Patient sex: M
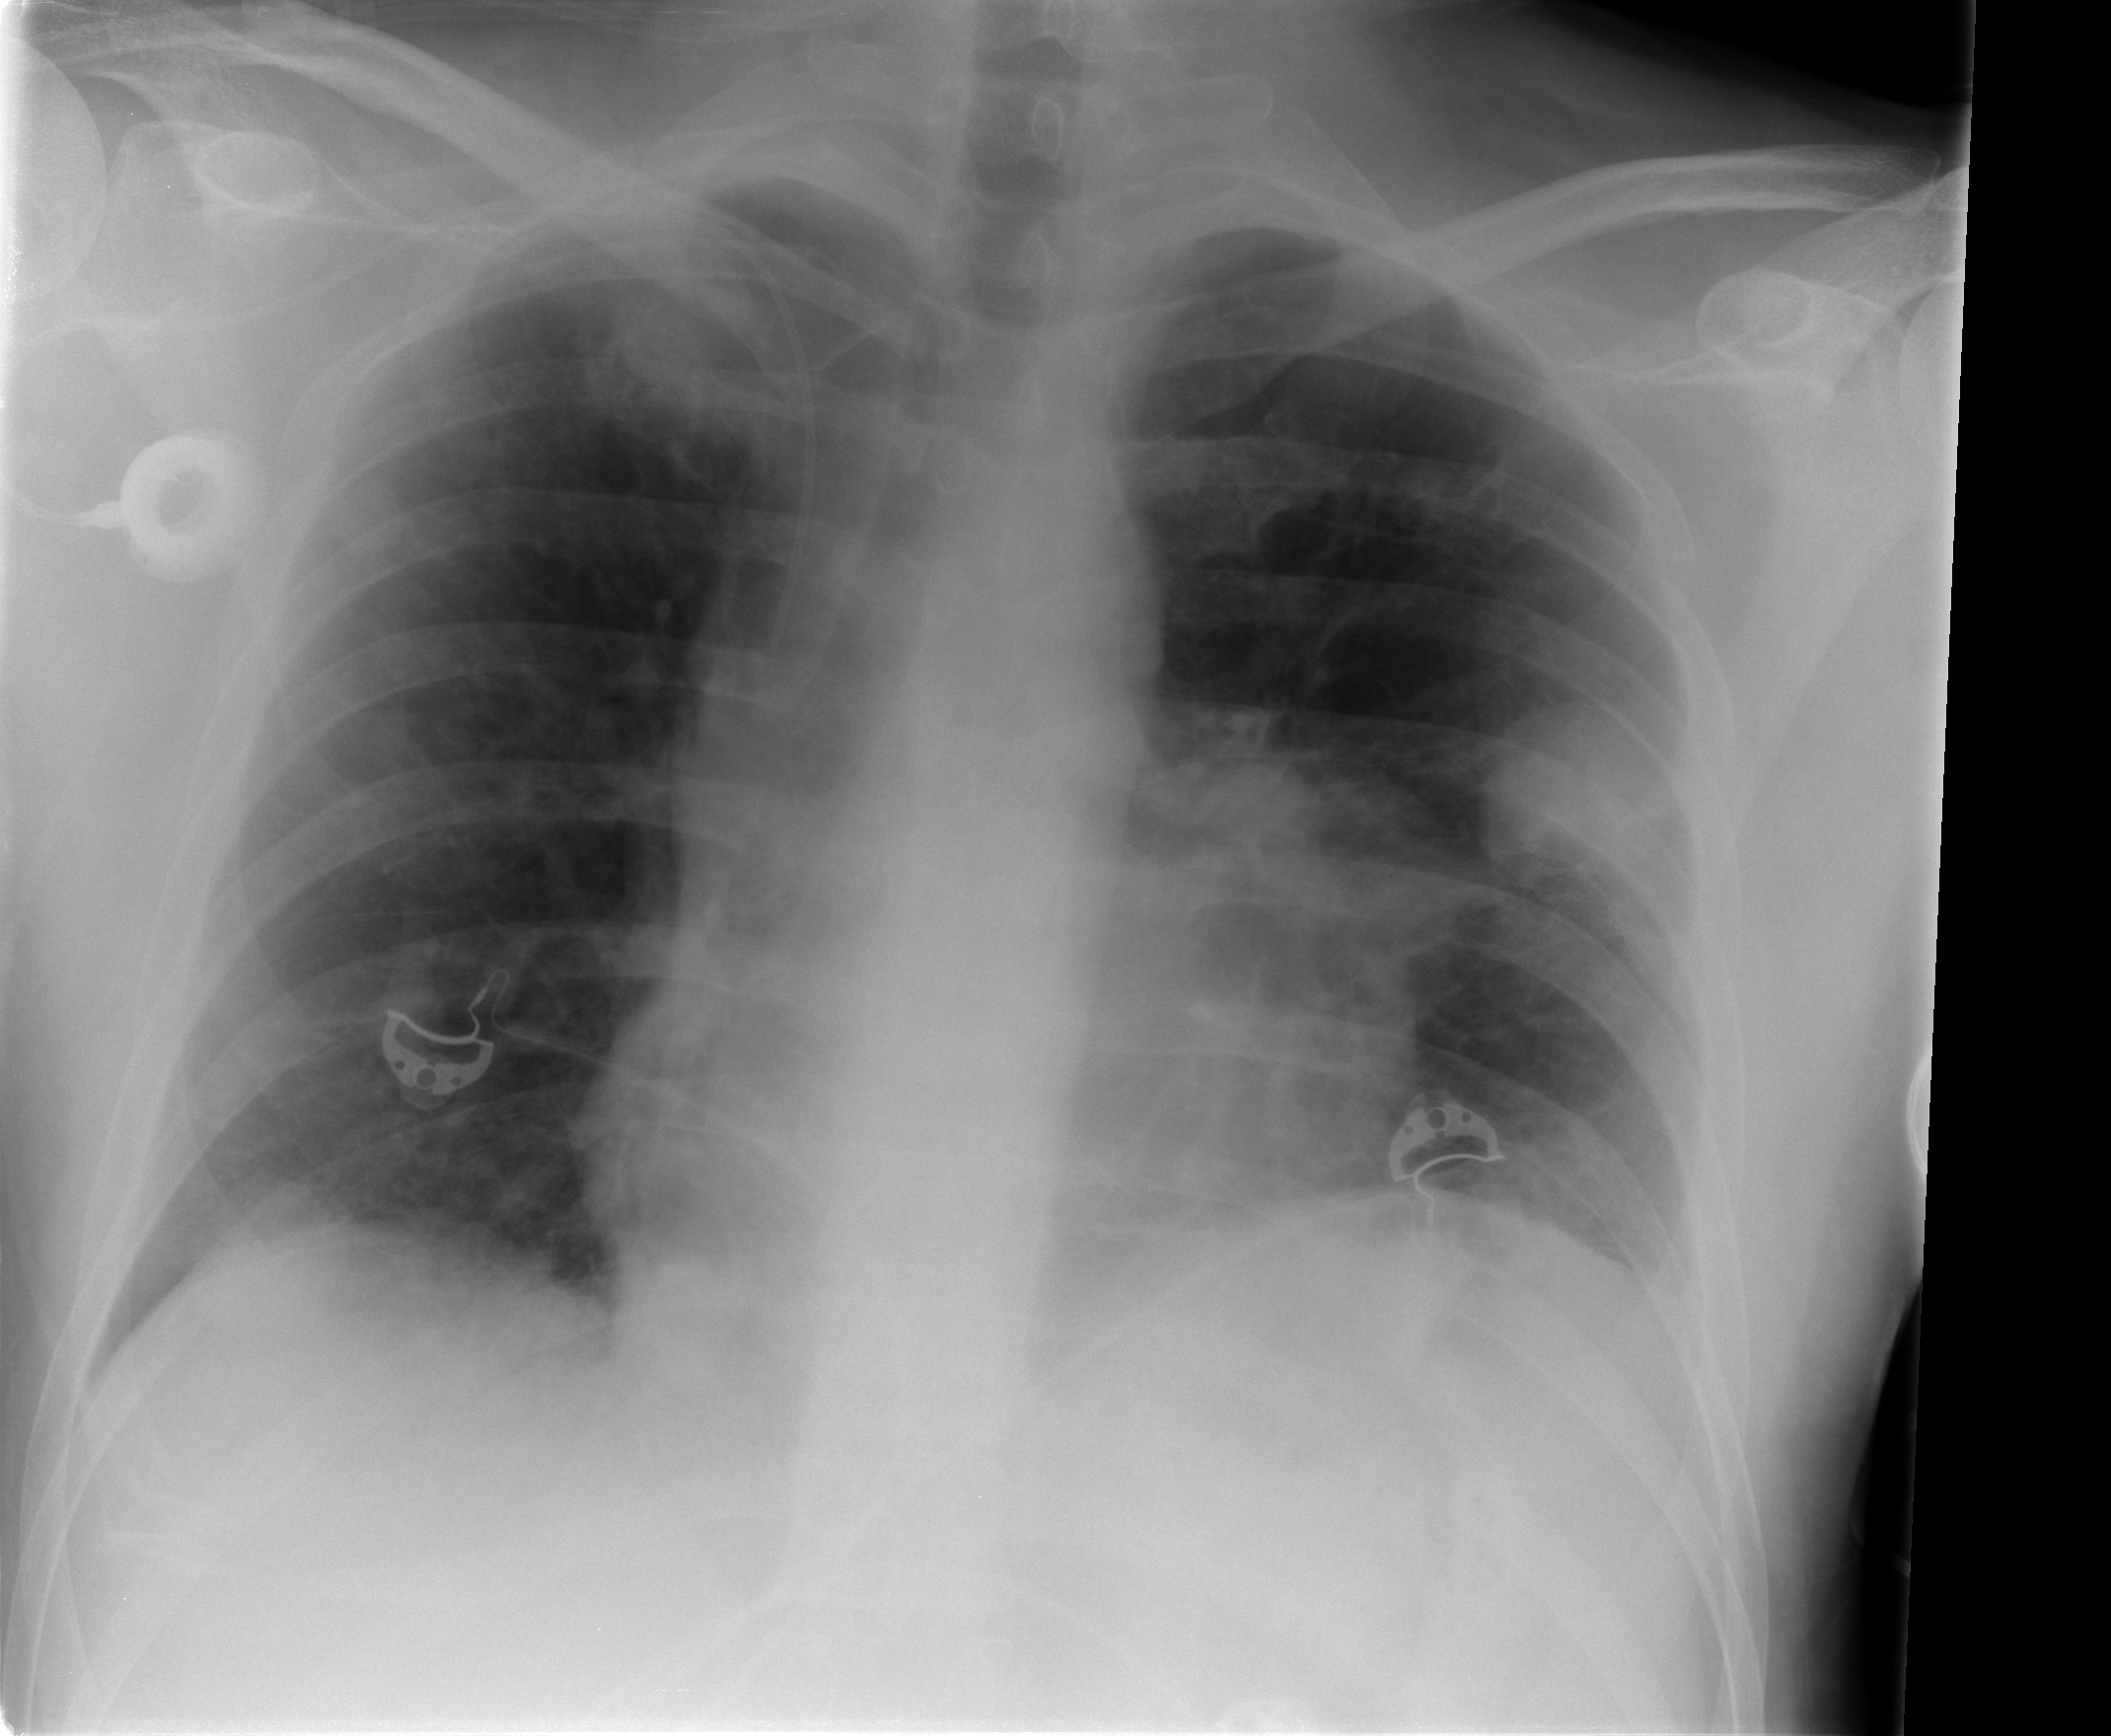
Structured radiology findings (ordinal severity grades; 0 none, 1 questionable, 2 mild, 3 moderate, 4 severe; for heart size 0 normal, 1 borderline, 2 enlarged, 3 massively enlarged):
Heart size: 0
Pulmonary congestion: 0
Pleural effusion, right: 0
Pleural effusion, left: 2
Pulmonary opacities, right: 0
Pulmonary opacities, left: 1
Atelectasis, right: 0
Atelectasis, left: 0